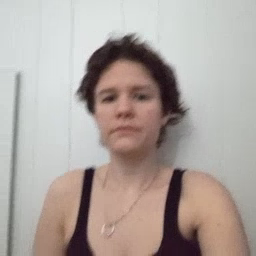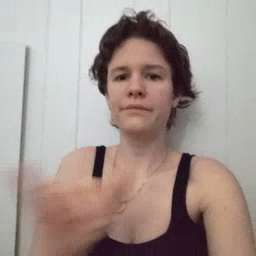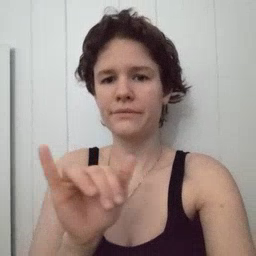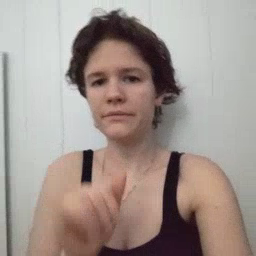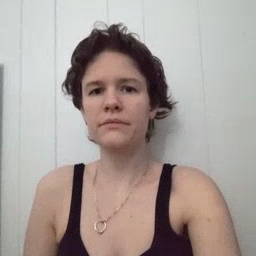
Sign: same